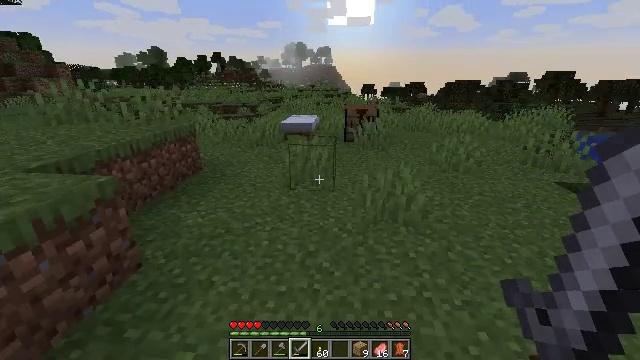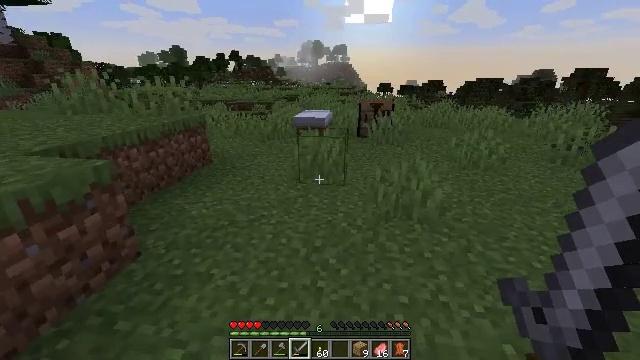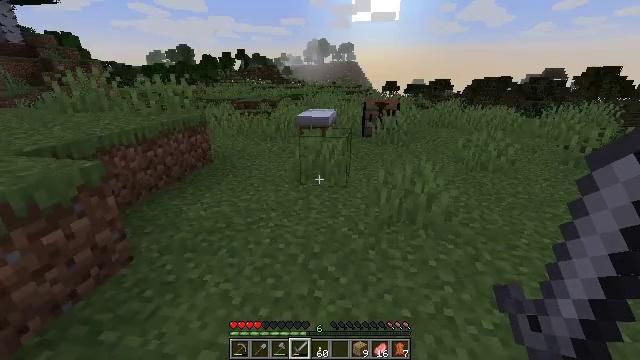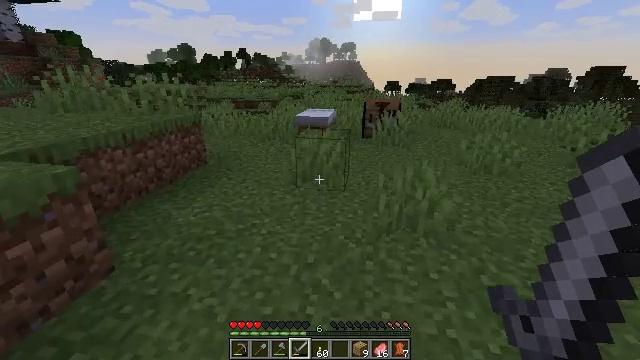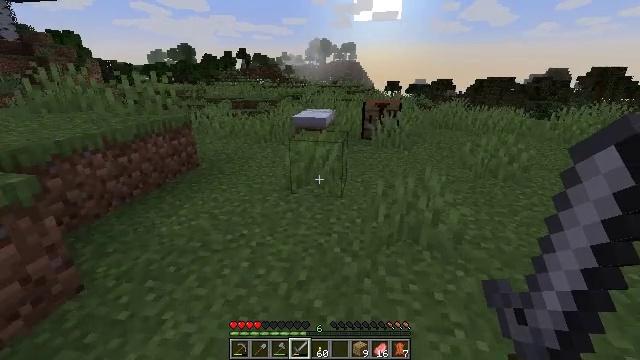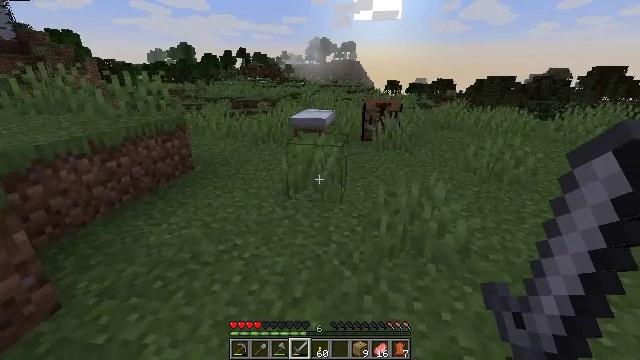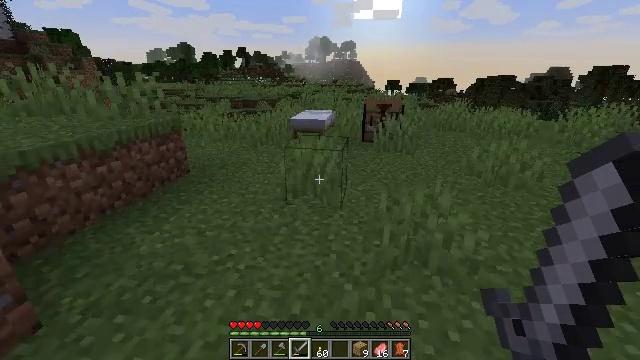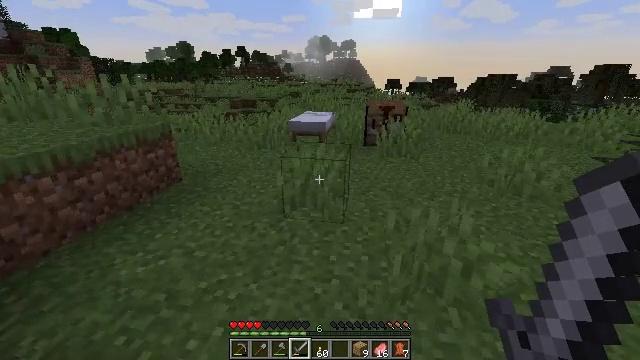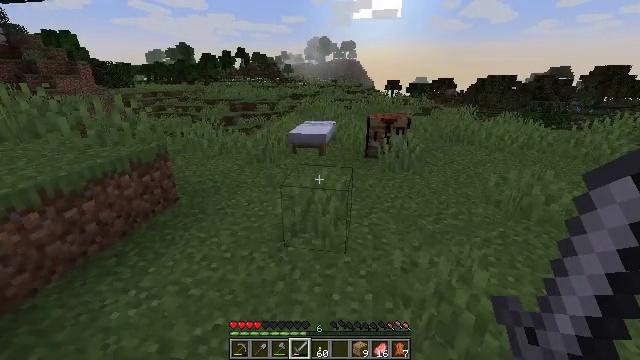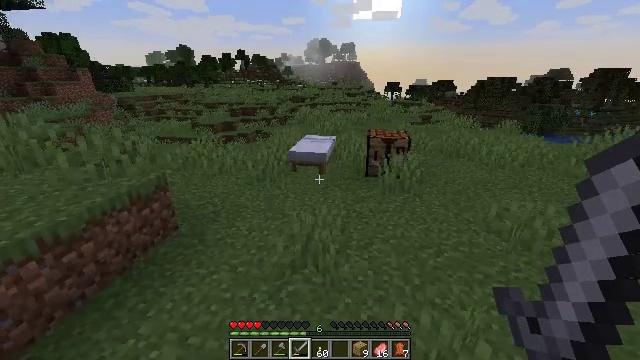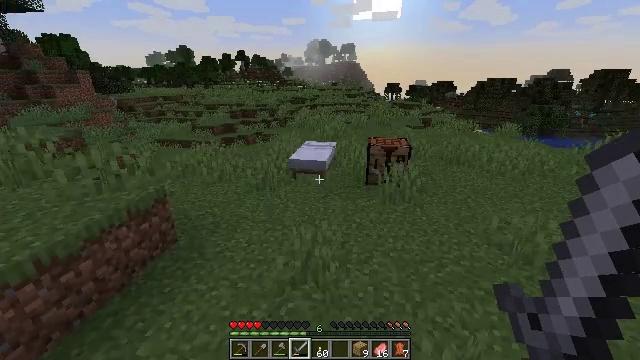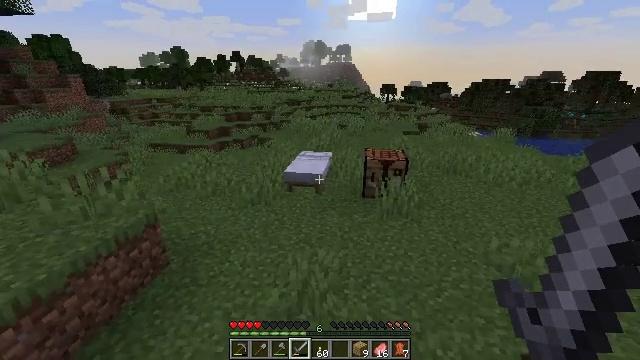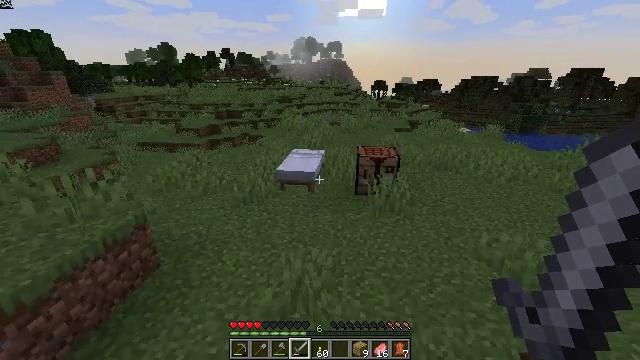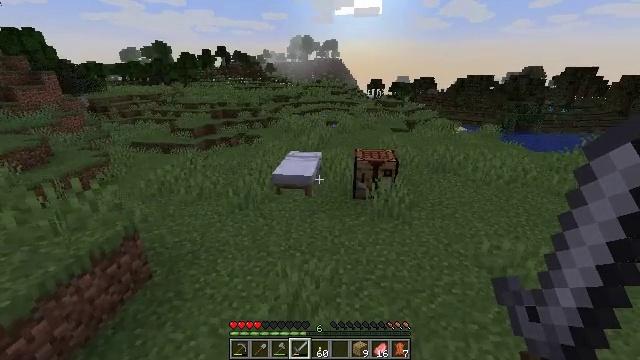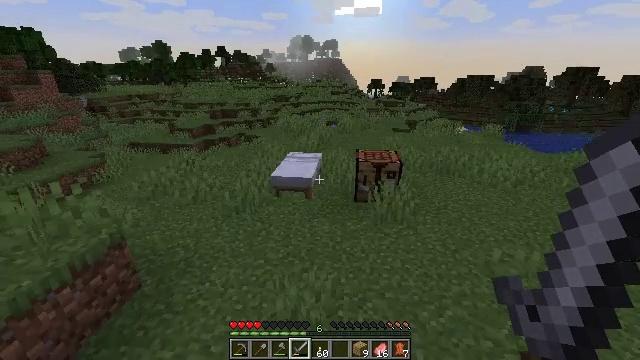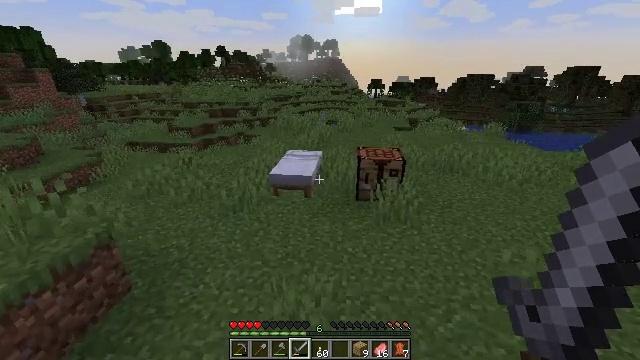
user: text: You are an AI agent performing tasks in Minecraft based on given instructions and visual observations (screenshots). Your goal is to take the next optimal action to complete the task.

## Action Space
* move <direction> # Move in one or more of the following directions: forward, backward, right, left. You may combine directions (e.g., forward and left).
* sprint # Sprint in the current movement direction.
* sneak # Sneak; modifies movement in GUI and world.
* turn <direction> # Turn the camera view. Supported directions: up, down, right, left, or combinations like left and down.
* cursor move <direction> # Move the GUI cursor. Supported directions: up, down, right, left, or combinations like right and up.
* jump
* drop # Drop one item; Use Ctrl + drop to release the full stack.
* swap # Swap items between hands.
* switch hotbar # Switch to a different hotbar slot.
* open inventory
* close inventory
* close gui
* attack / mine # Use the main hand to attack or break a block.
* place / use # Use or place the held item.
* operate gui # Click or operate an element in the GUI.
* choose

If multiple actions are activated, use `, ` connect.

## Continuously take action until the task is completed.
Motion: motion action
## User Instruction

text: Break the white bed to relocate it.
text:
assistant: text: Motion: move forward, turn left
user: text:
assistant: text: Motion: move forward, turn left
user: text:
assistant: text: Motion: move forward
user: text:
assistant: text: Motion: move forward
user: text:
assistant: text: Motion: move forward
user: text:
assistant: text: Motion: move forward
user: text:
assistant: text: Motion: move forward
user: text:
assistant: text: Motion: move forward, jump
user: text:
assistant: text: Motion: move forward, jump
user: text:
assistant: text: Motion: move forward, jump
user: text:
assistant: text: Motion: move forward, jump
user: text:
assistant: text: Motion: move forward, turn right
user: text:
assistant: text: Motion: move forward
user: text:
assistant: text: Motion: move forward
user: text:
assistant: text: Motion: move forward
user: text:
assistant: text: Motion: move forward
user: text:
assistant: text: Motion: move forward
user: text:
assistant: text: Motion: move forward
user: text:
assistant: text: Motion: move forward
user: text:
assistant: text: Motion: move forward, turn left
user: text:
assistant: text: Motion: move forward
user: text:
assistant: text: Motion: move forward
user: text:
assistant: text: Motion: move forward
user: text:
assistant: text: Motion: move forward, turn left
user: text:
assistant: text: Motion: move forward
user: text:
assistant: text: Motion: move forward
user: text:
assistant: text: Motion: move forward, attack / mine
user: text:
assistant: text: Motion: move forward, attack / mine
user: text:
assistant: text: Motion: move forward, attack / mine
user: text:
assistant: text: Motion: move forward, turn left and down, attack / mine